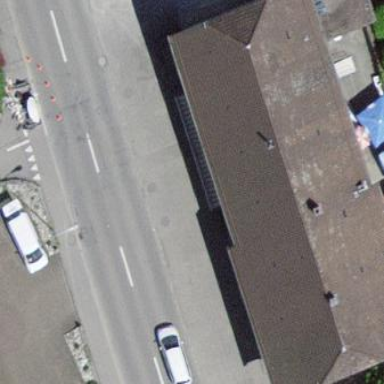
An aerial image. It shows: Building with half-hipped roof made of roof tiles.